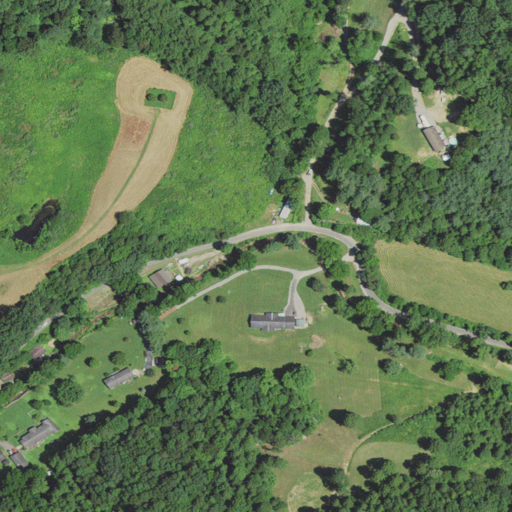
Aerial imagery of valley in West Virginia named Lick Hollow containing deciduous forest, grassland, open development, low intensity development, and shrub